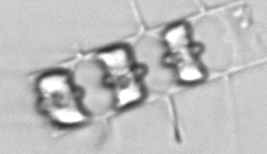
Label: Chaetoceros_didymus